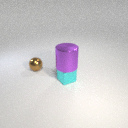
small brown metal sphere behind small cyan metal cube